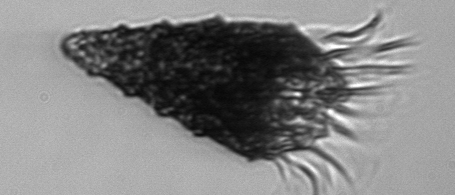
Label: Laboea_strobila